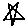
Label: star